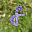
Label: 8